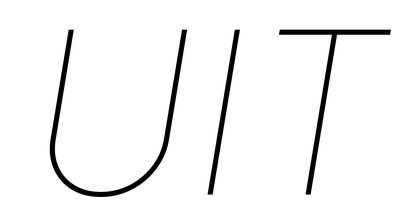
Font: Inter-Italic_Thin_Italic